Question: I'm having a issue with the input-box on dialog. It is overlaying the text that was typed when enter is pressed. This happens wherever the cursor focus is when enter is pressed.
This is the code im using it is bash
'''
OUTPUT="INPUT.txt"
>$OUTPUT
dialog --stdout --title "Client Name" --backtitle "Setup" --inputbox "Enter The Client Name" 0 0 2>$OUTPUT
CLIENTNAME=$(<$OUTPUT)
rm $OUTPUT
'''

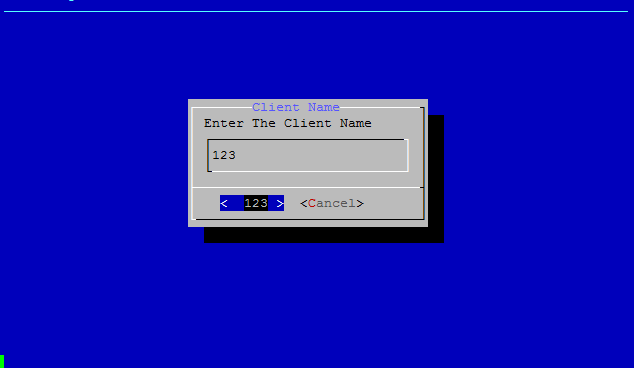
Answer: You're using the '--stdout' option, but redirecting instead of .
Change
'''
--inputbox "Enter The Client Name" 0 0 2>$OUTPUT
'''
To
'''
--inputbox "Enter The Client Name" 0 0 >$OUTPUT
'''
That will fix it when using '--stdout'.